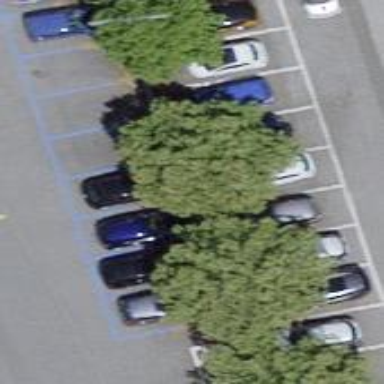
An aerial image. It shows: Parking area with asphalt surface.